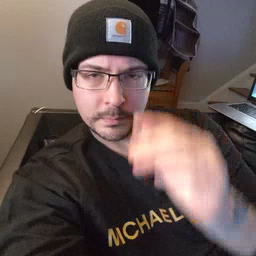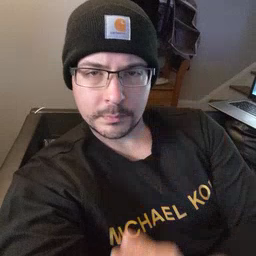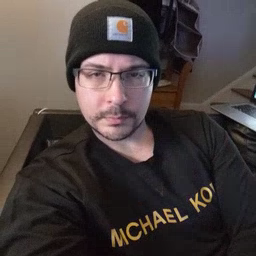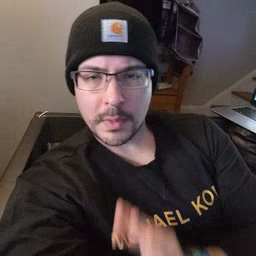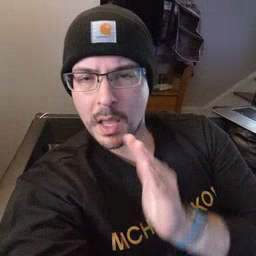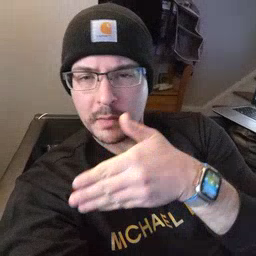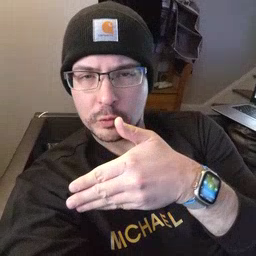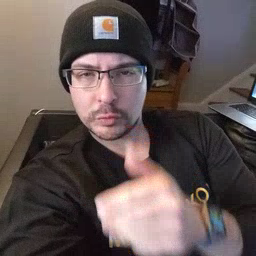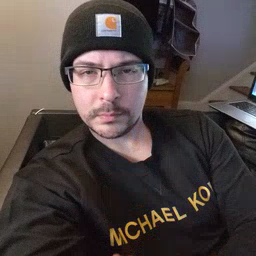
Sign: after